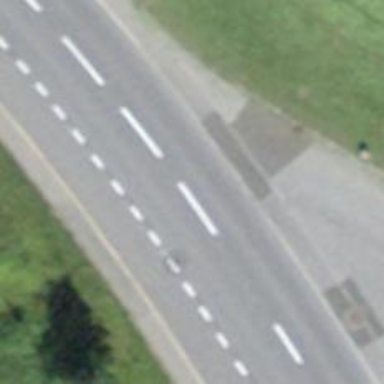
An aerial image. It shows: Secondary road with asphalt surface.